Question: I want to create a multiplication table. I have tried different ways to do the multiplication but it doesn't work for out in the end. Can you help?
Working code
I want to do the Table in this way:
'''
document.write("<table border='1px'>");
var i, j;
for (i = 1; i <= 12; i++) {
document.write("Table" + " " + i + "<br>");
for (j = 1; j <= 12; j++)
document.write(i + "*" + j + "=" + i * j + "<br>");
}
document.write("</table>");
'''
this picture shows what I need in the output

table 2 then 3 then 4 etc. ( using a nested loop)
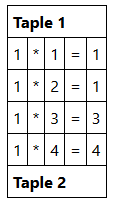
Answer: '''
document.write("<table border="1px">");
var i, j;
for (i = 1; i <= 12; i++) {
document.write("<tr><th colspan="5">Table" + " " + i + "</th></tr>");
for (j = 1; j <= 12; j++)
document.write("<tr><td>" + i + "</td><td>*</td><td>" + j + "</td><td>=</td><td>" + i * j + "</td></tr>");
}
document.write("</table>");
'''